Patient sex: F
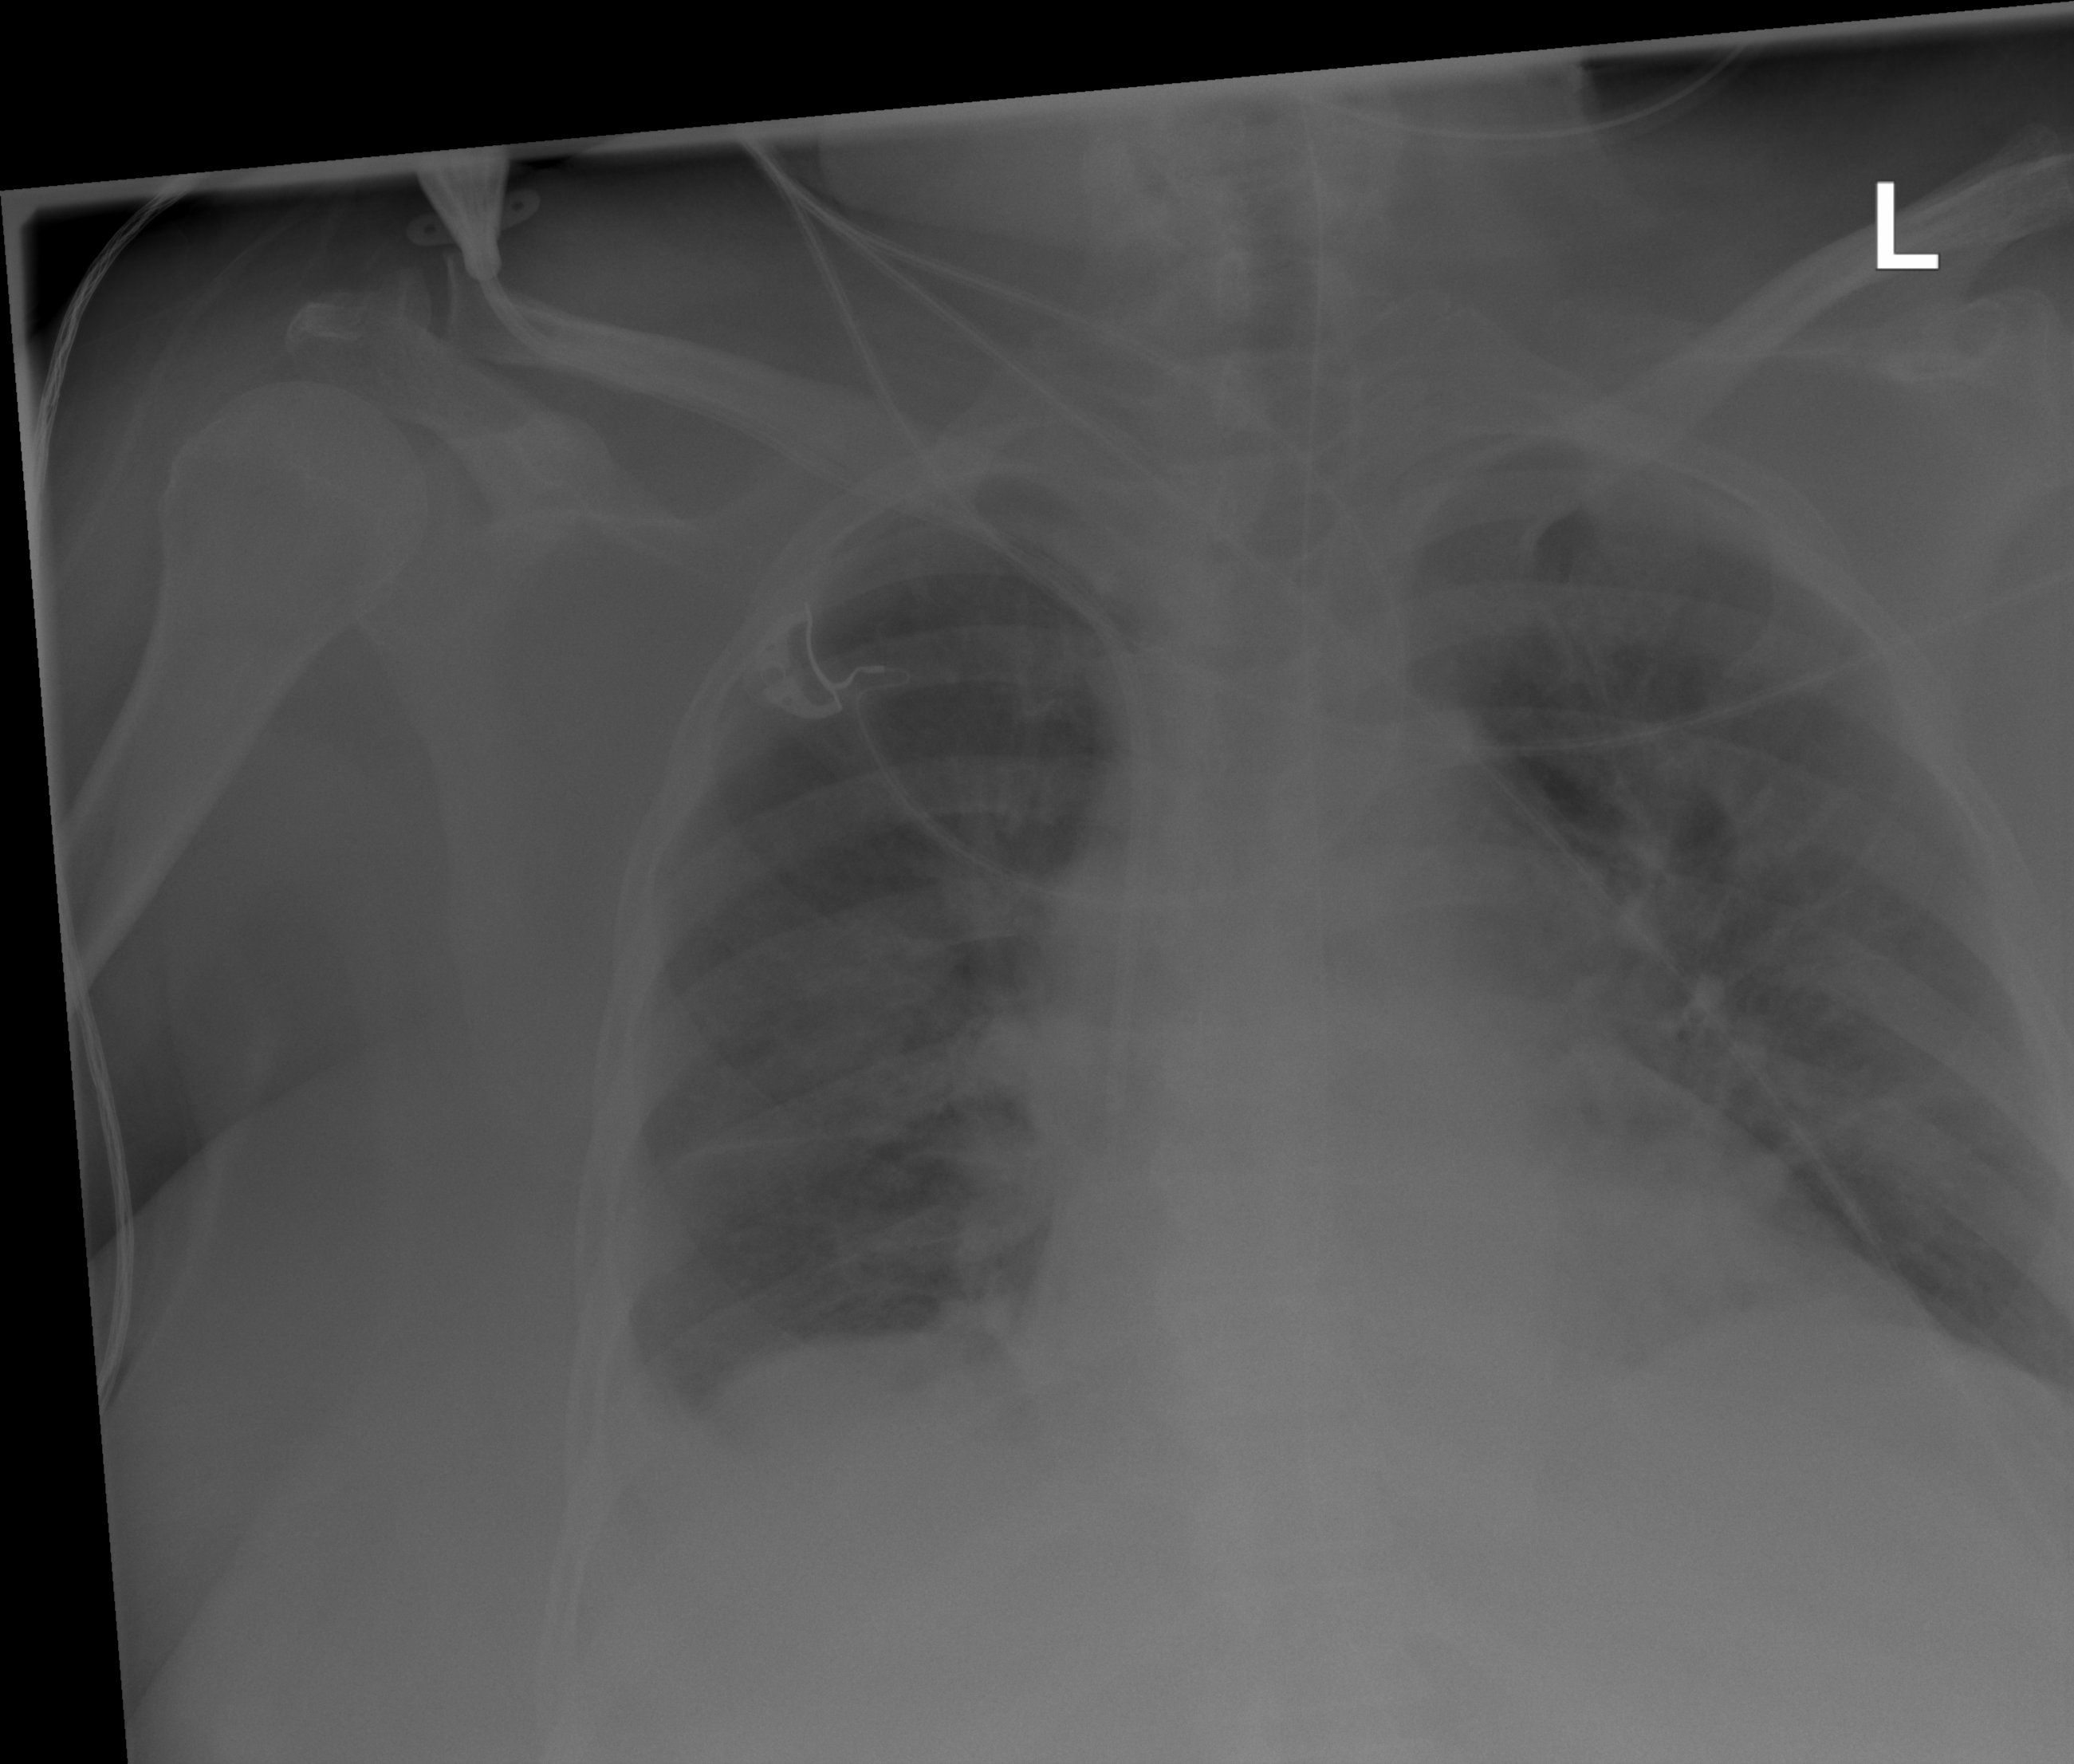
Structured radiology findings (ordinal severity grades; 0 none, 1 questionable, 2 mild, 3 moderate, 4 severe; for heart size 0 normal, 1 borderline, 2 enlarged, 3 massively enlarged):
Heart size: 0
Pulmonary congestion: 1
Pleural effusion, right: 2
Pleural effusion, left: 0
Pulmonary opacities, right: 1
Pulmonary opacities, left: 1
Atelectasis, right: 0
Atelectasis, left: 0